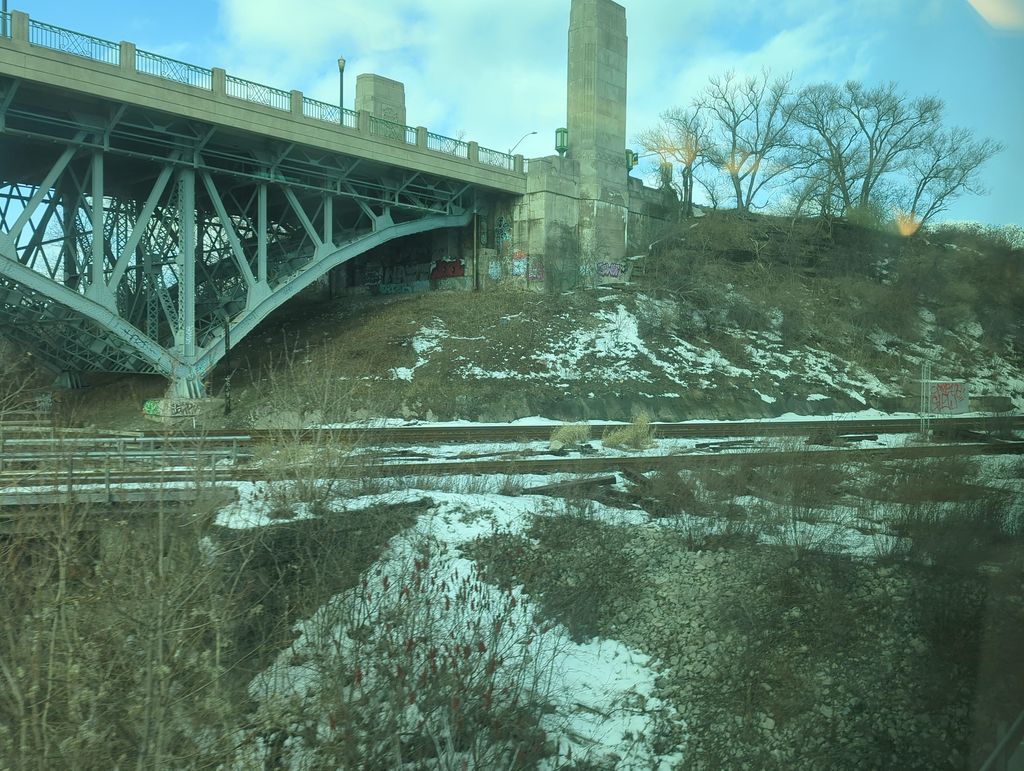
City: hamilton